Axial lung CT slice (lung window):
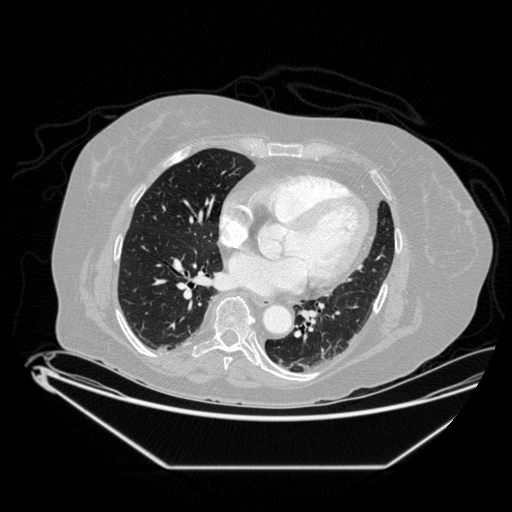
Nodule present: no